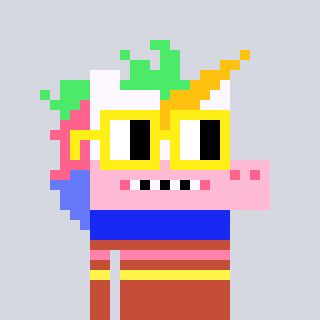
a pixel art character with square yellow glasses, a unicorn-shaped head and a rust-colored body on a cool background